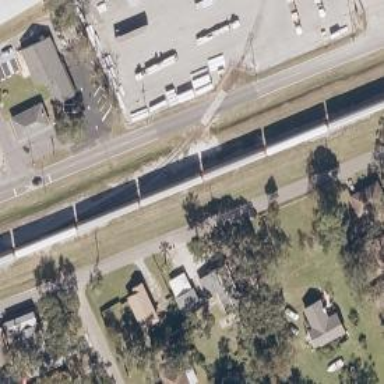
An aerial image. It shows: Wedge used for railway derailment.